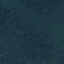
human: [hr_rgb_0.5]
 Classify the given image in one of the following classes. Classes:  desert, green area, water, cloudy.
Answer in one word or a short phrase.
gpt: green area